Question: Referring various sources, I've written a code to minimize and maximize a div tag in my JSP code which goes as follows,
'''
<style type="text/css" media="screen" > #editor {
position: absolute;
top: 0;
right: 20%;
bottom: 0;
left: 0;
}
#widnow {
position: absolute;
top: 72.5%;
right: 0;
bottom: 0;
left: 0;
width: auto;
border: solid 1px;
}
#title_bar {
background: #FEFEFE;
height: 25px;
width: 100%;
}
#button {
border: solid 1px;
width: 25px;
height: 23px;
float: right;
cursor: pointer;
}
#box {
height: 250px;
background: #DFDFDF;
}
</style >
'''
=============================
'''
<div id="widnow">
<div id="title_bar">
<div id="button">-</div>
</div>
<div id="box">
</div>
</div>
'''
============================
'''
<script type="text/javascript">
$("#button").click(function(){
if($(this).html() == "-"){
$(this).html("+");
}
else{
$(this).html("-");
}
$("#box").slideToggle();
});
</script>
'''
This gives me a div tag something like this,

But when I click the minimize button (i.e - on the top right) nothing happens.
The code works fine as shown in this <URL> but does not work in my jsp.
what to do? where is my mistake?
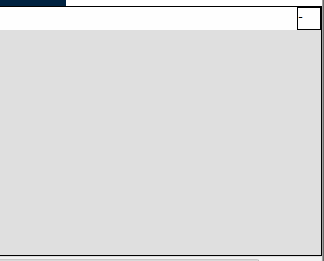
Answer: Removed
'''
<script src="js/jquery.autocomplete.js"></script>
'''
from head in JSP and added
'''
<script src="http://ajax.googleapis.com/ajax/libs/jquery/1.10.2/jquery.min.js"></script>
'''
This worked fine.